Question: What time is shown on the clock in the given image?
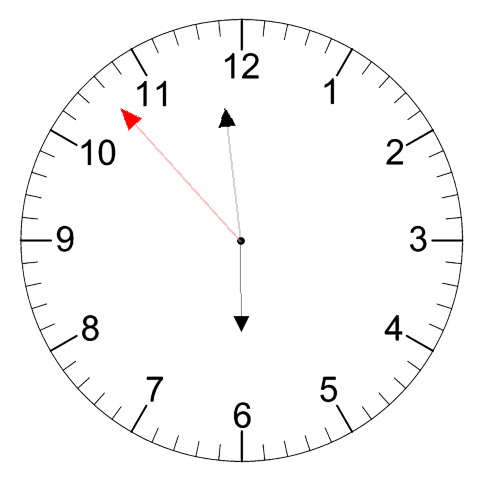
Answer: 05:58:53